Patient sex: M
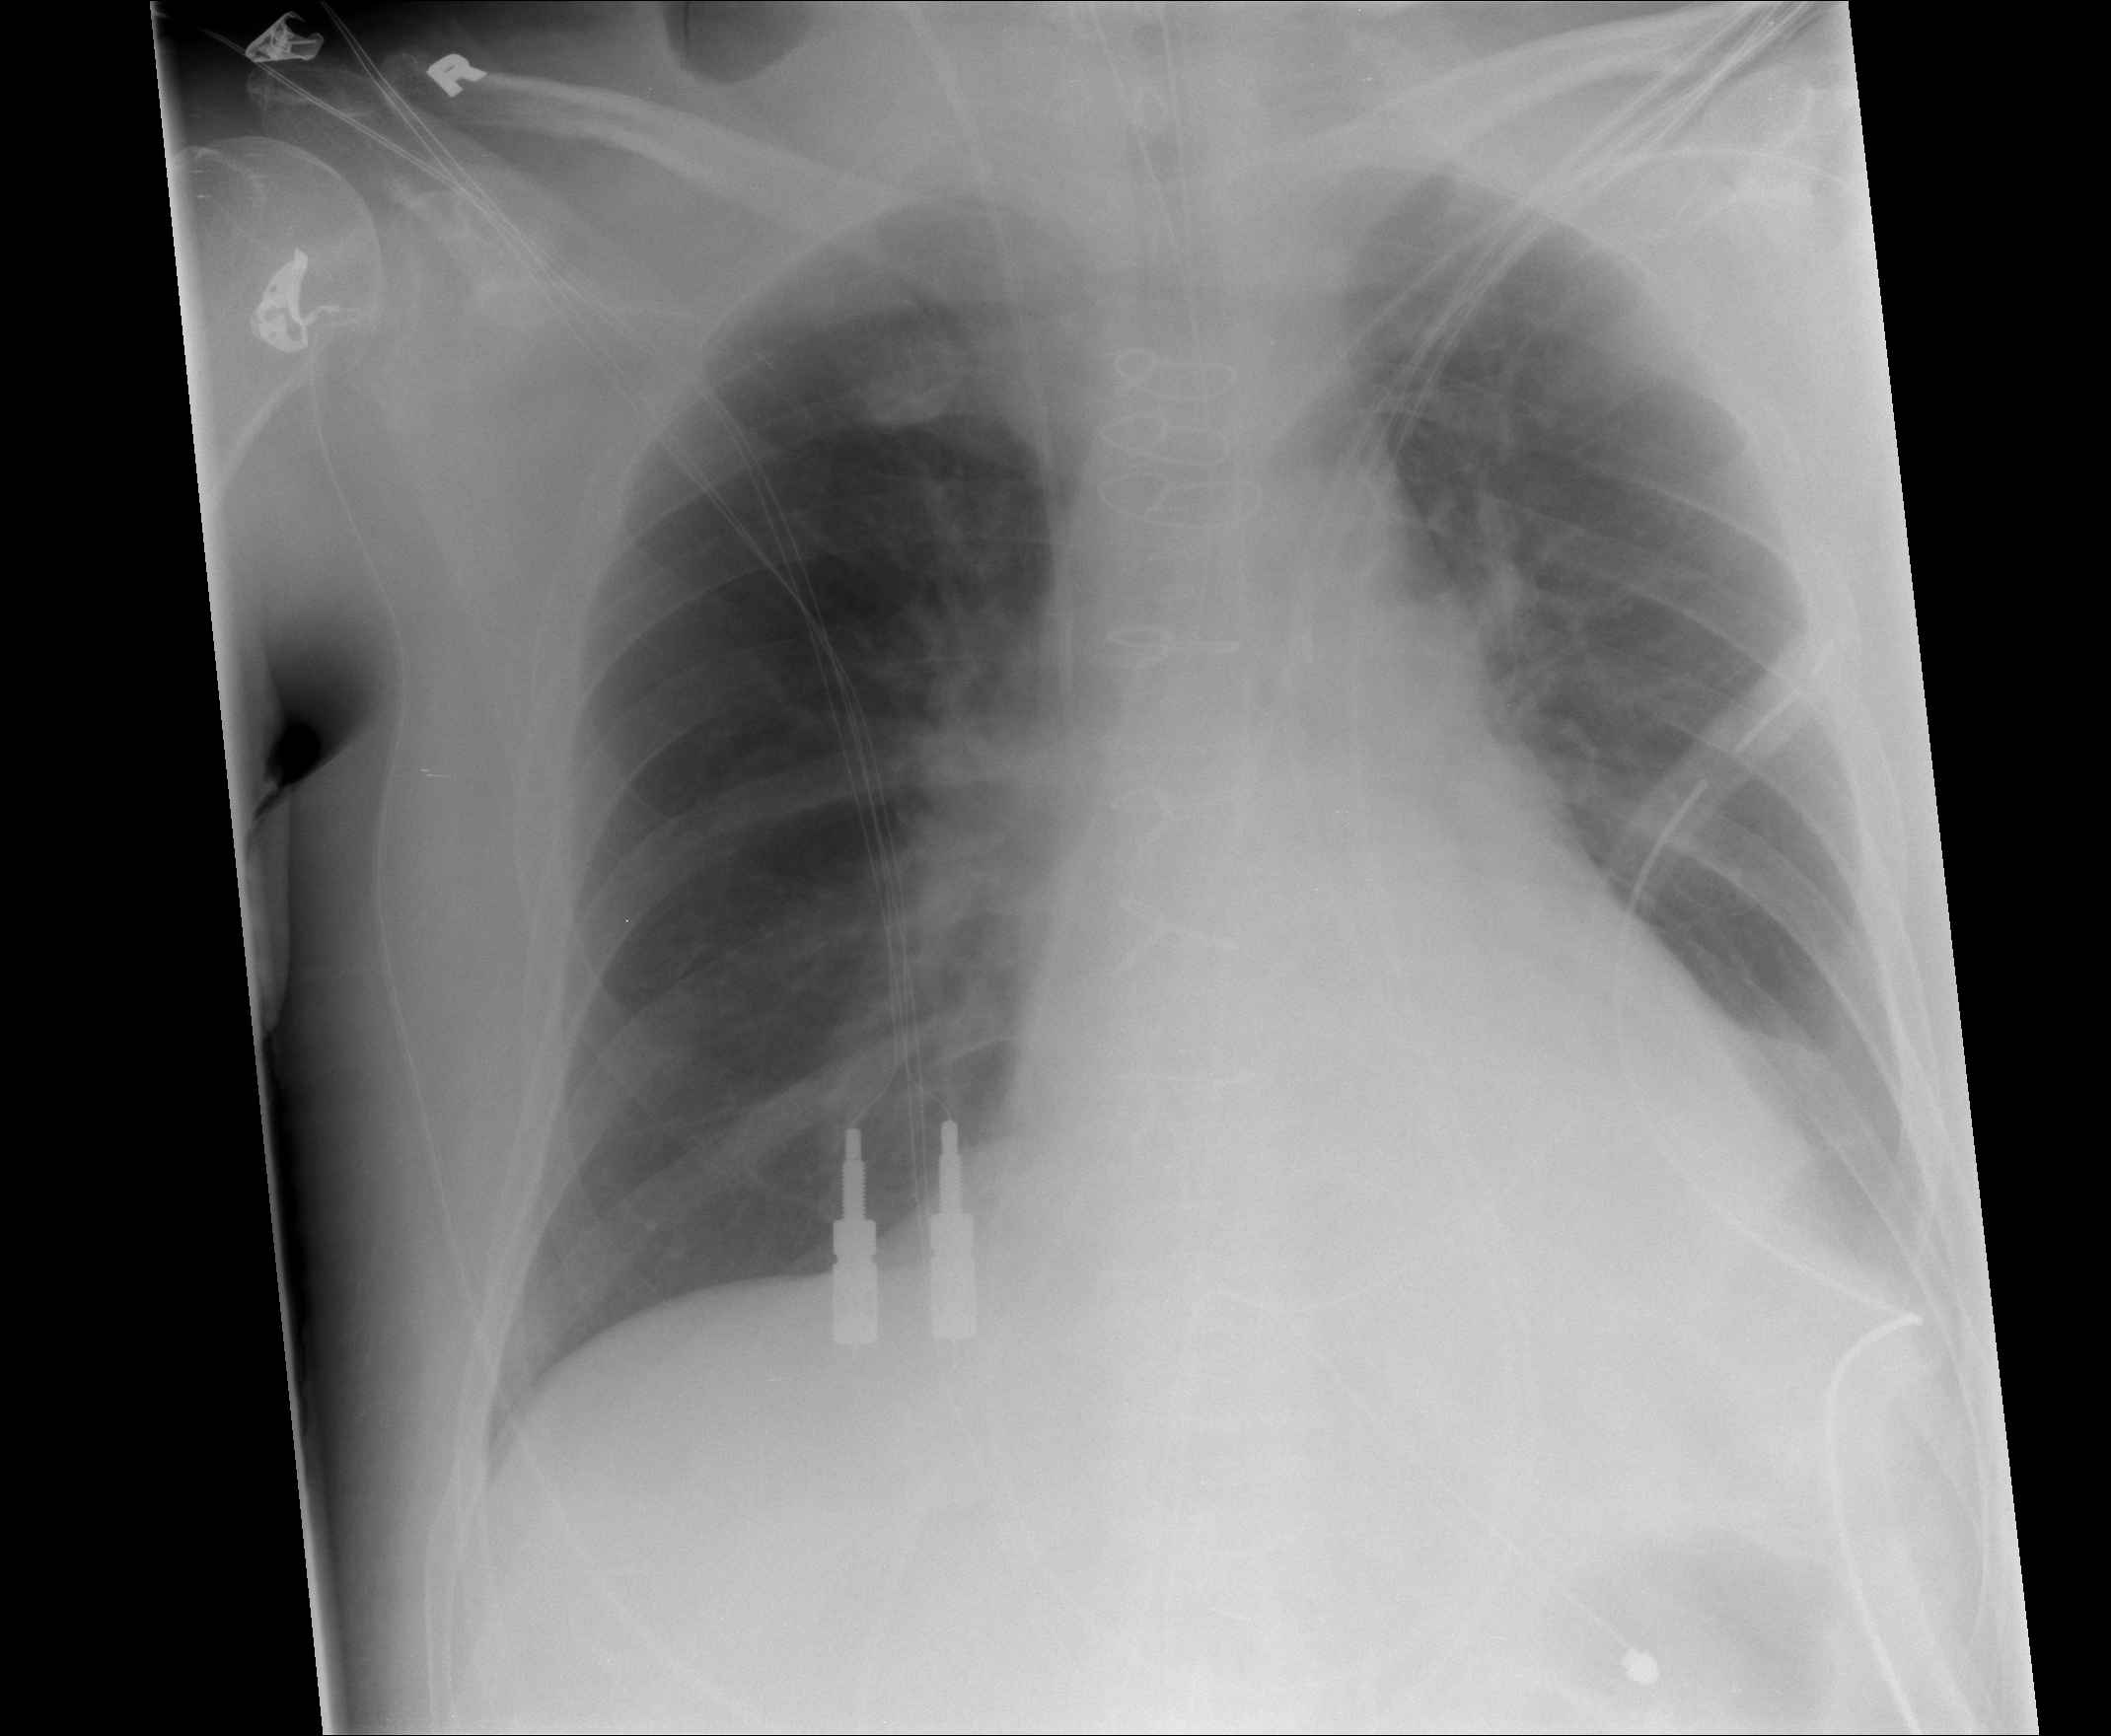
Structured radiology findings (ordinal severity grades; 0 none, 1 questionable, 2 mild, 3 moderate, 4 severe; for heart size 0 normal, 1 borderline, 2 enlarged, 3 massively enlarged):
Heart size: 0
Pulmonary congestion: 0
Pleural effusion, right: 0
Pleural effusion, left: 0
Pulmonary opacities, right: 0
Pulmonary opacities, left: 0
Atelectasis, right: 0
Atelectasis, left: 1